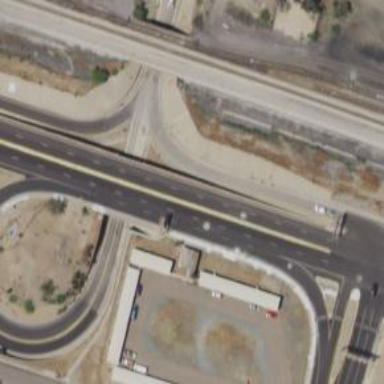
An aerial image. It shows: Primary link highway crossing bridge.